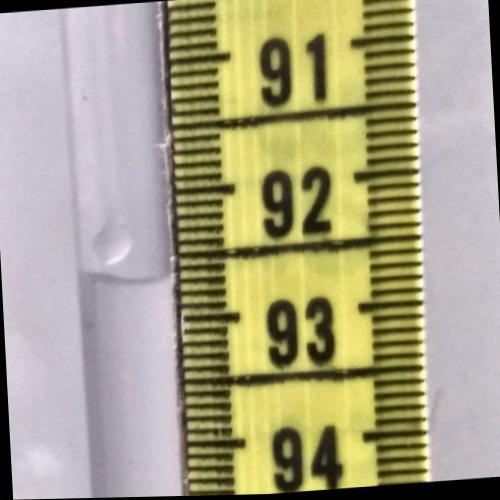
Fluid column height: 92.6 cm